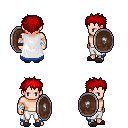
a pixel art fantasy rpg character, male body template, human, light skin, white trimmed cape, white pants, red bedhead hairstyle, white cloth bandages, gray slippers, shield, four views (front, back, left, right), 2x2 character sprite sheet, small pixel art, hard edges, no anti-aliasing